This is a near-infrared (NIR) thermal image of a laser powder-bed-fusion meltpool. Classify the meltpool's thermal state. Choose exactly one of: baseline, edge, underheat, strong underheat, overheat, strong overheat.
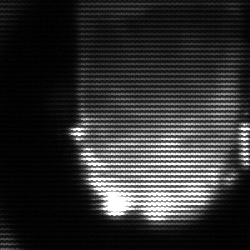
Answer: baseline